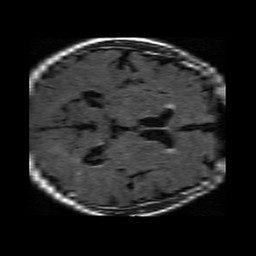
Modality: FLAIR
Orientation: axial
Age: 68
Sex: male
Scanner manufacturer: philips
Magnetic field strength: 1.5 T
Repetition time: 6.24 s
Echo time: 0.12 s